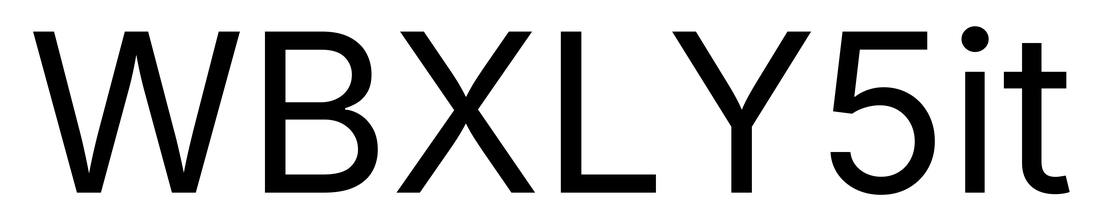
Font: Inter_Regular